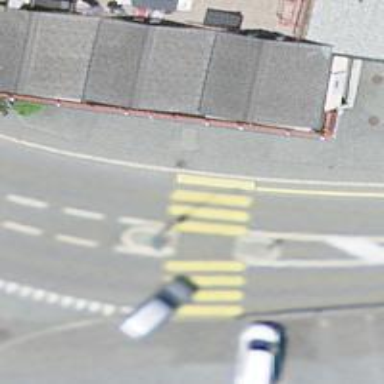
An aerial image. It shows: Zebra crossing on the road.